Question: How to get the "max" range of dates from multiple dateBegin and dateEnd ? My question is not well explained (cause im not english) but the example below will show you what I expect.
My database :

The output I'd like :
'''
id_master beginDate endDate
13 26/07/2014 30/08/2014
280 28/09/2013 01/10/2013
280 01/04/2014 11/04/2014
'''
Explain : for distinct id_master, i would like to have the diferrent periods of dates composed of the minimum beginDate and the maximum endDate with all the days between those dates having a product (row in the table)
Current query :
'''
SELECT DISTINCT campings.id_master, CAST(campings.dateBegin AS DATETIME) AS beginDate, CAST(campings.dateEnd AS DATETIME) AS endDate
FROM campings
ORDER BY id_master, beginDate, endDate
'''
PS: date format is dd/mm/yyyy
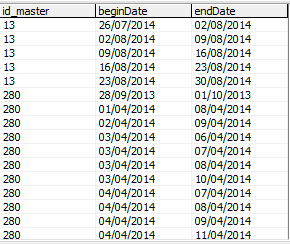
Answer: This is probably a lot more contrived than it has to be, and someone else can come up with a simpler answer, but you can try something like the following:
'''
WITH ordered AS (
SELECT a.id_master, a.beginDate, a.endDate,
ROW_NUMBER() OVER(PARTITION BY id_master ORDER BY beginDate, endDate) AS rn
FROM Table1 a
), Adjacent AS (
SELECT a.id_master, a.beginDate, a.endDate, a.rn
FROM ordered a
UNION ALL
SELECT a.id_master, a.beginDate, b.endDate, b.rn
FROM Adjacent a
INNER JOIN ordered b ON a.id_master = b.id_master AND b.rn > a.rn
AND a.endDate >= b.beginDate
), resolvedEnd AS (
SELECT a.id_master, a.beginDate, MAX(a.endDate) AS endDate
FROM Adjacent a
GROUP BY a.id_master, a.beginDate
)
SELECT a.id_master, MIN(beginDate) AS beginDate, endDate
FROM resolvedEnd a
GROUP BY a.id_master, a.endDate
'''
<URL>
What this does is first attach an ascending row number to each row to make sure we recurse only in the forward direction. Then it sets up a recursive CTE to associate overlapping rows (and overlapping rows of overlapping rows). It then resolves the largest end date for each begin date, and then resolves the earliest begin date for each end date.